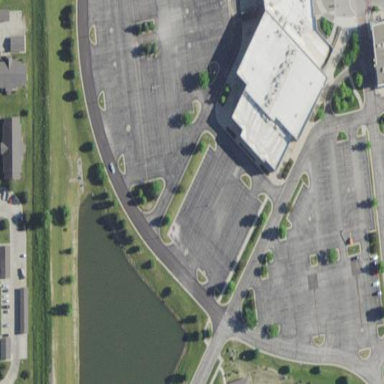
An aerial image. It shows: Parking area.